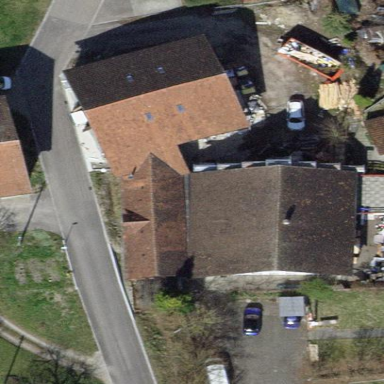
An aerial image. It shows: Shed.